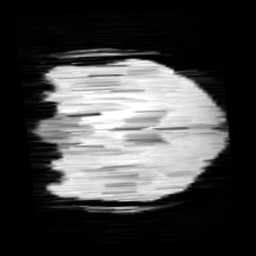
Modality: minIP
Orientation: coronal
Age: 9
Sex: female
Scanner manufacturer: siemens
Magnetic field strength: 3 T
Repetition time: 0.027 s
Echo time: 0.02 s